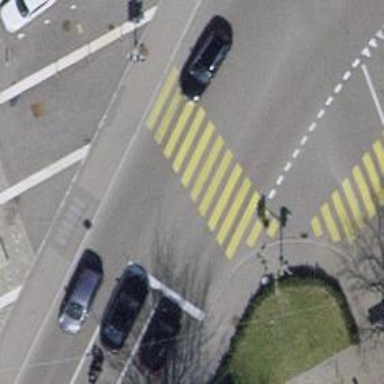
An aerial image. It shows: Crossing with traffic signals.